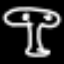
Label: mushroom